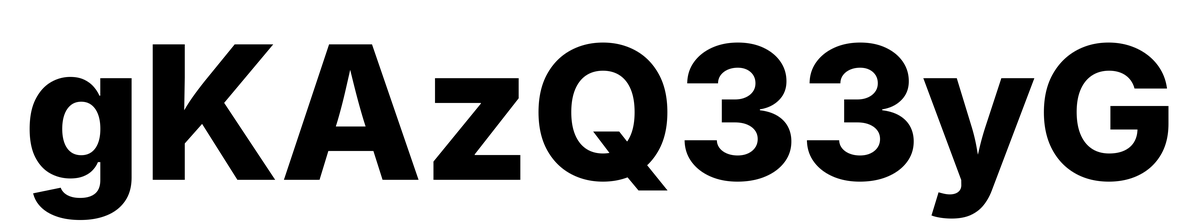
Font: Inter_ExtraBold